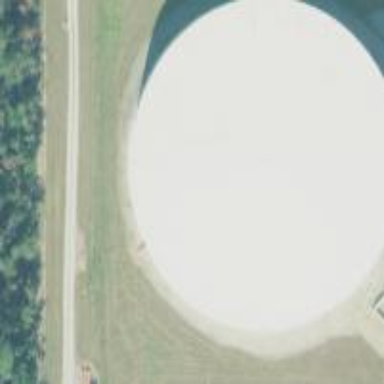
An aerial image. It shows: Storage tank that is man-made.